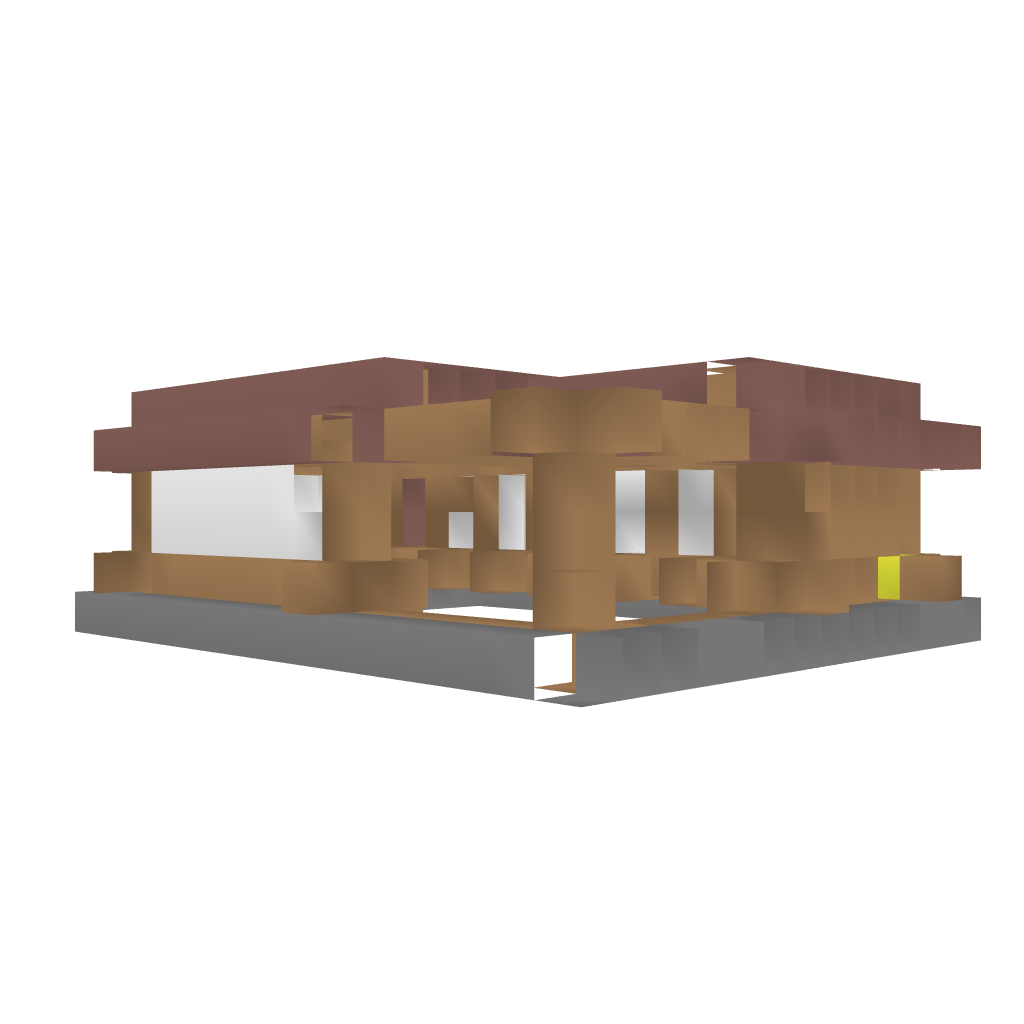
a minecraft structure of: medieval bank bad low quality